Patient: sex M, age 42
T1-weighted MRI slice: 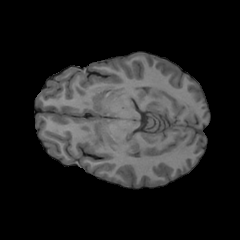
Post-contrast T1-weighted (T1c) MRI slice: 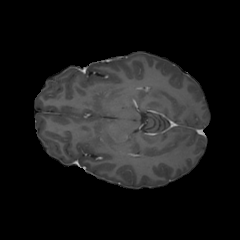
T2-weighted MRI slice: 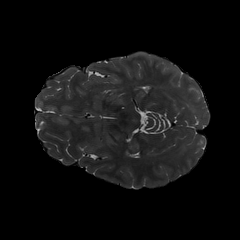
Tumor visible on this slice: no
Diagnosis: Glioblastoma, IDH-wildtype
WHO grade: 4